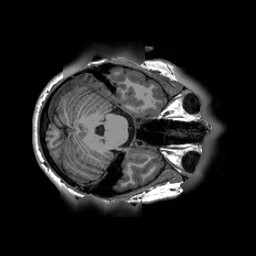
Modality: T1w
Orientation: coronal